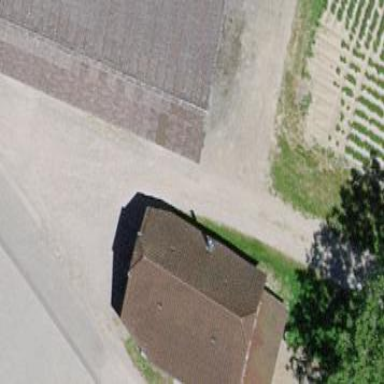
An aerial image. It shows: Rural barn.